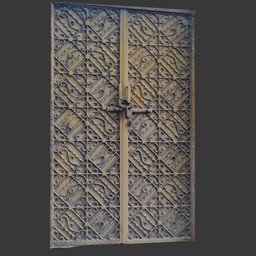
Label: architecture